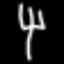
Label: fork